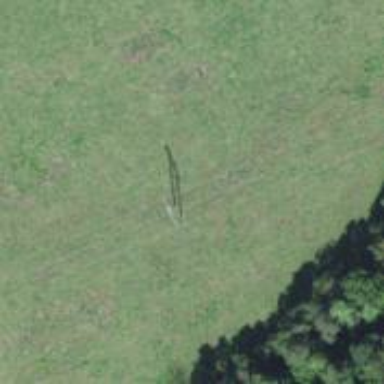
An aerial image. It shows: Power tower.